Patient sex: M
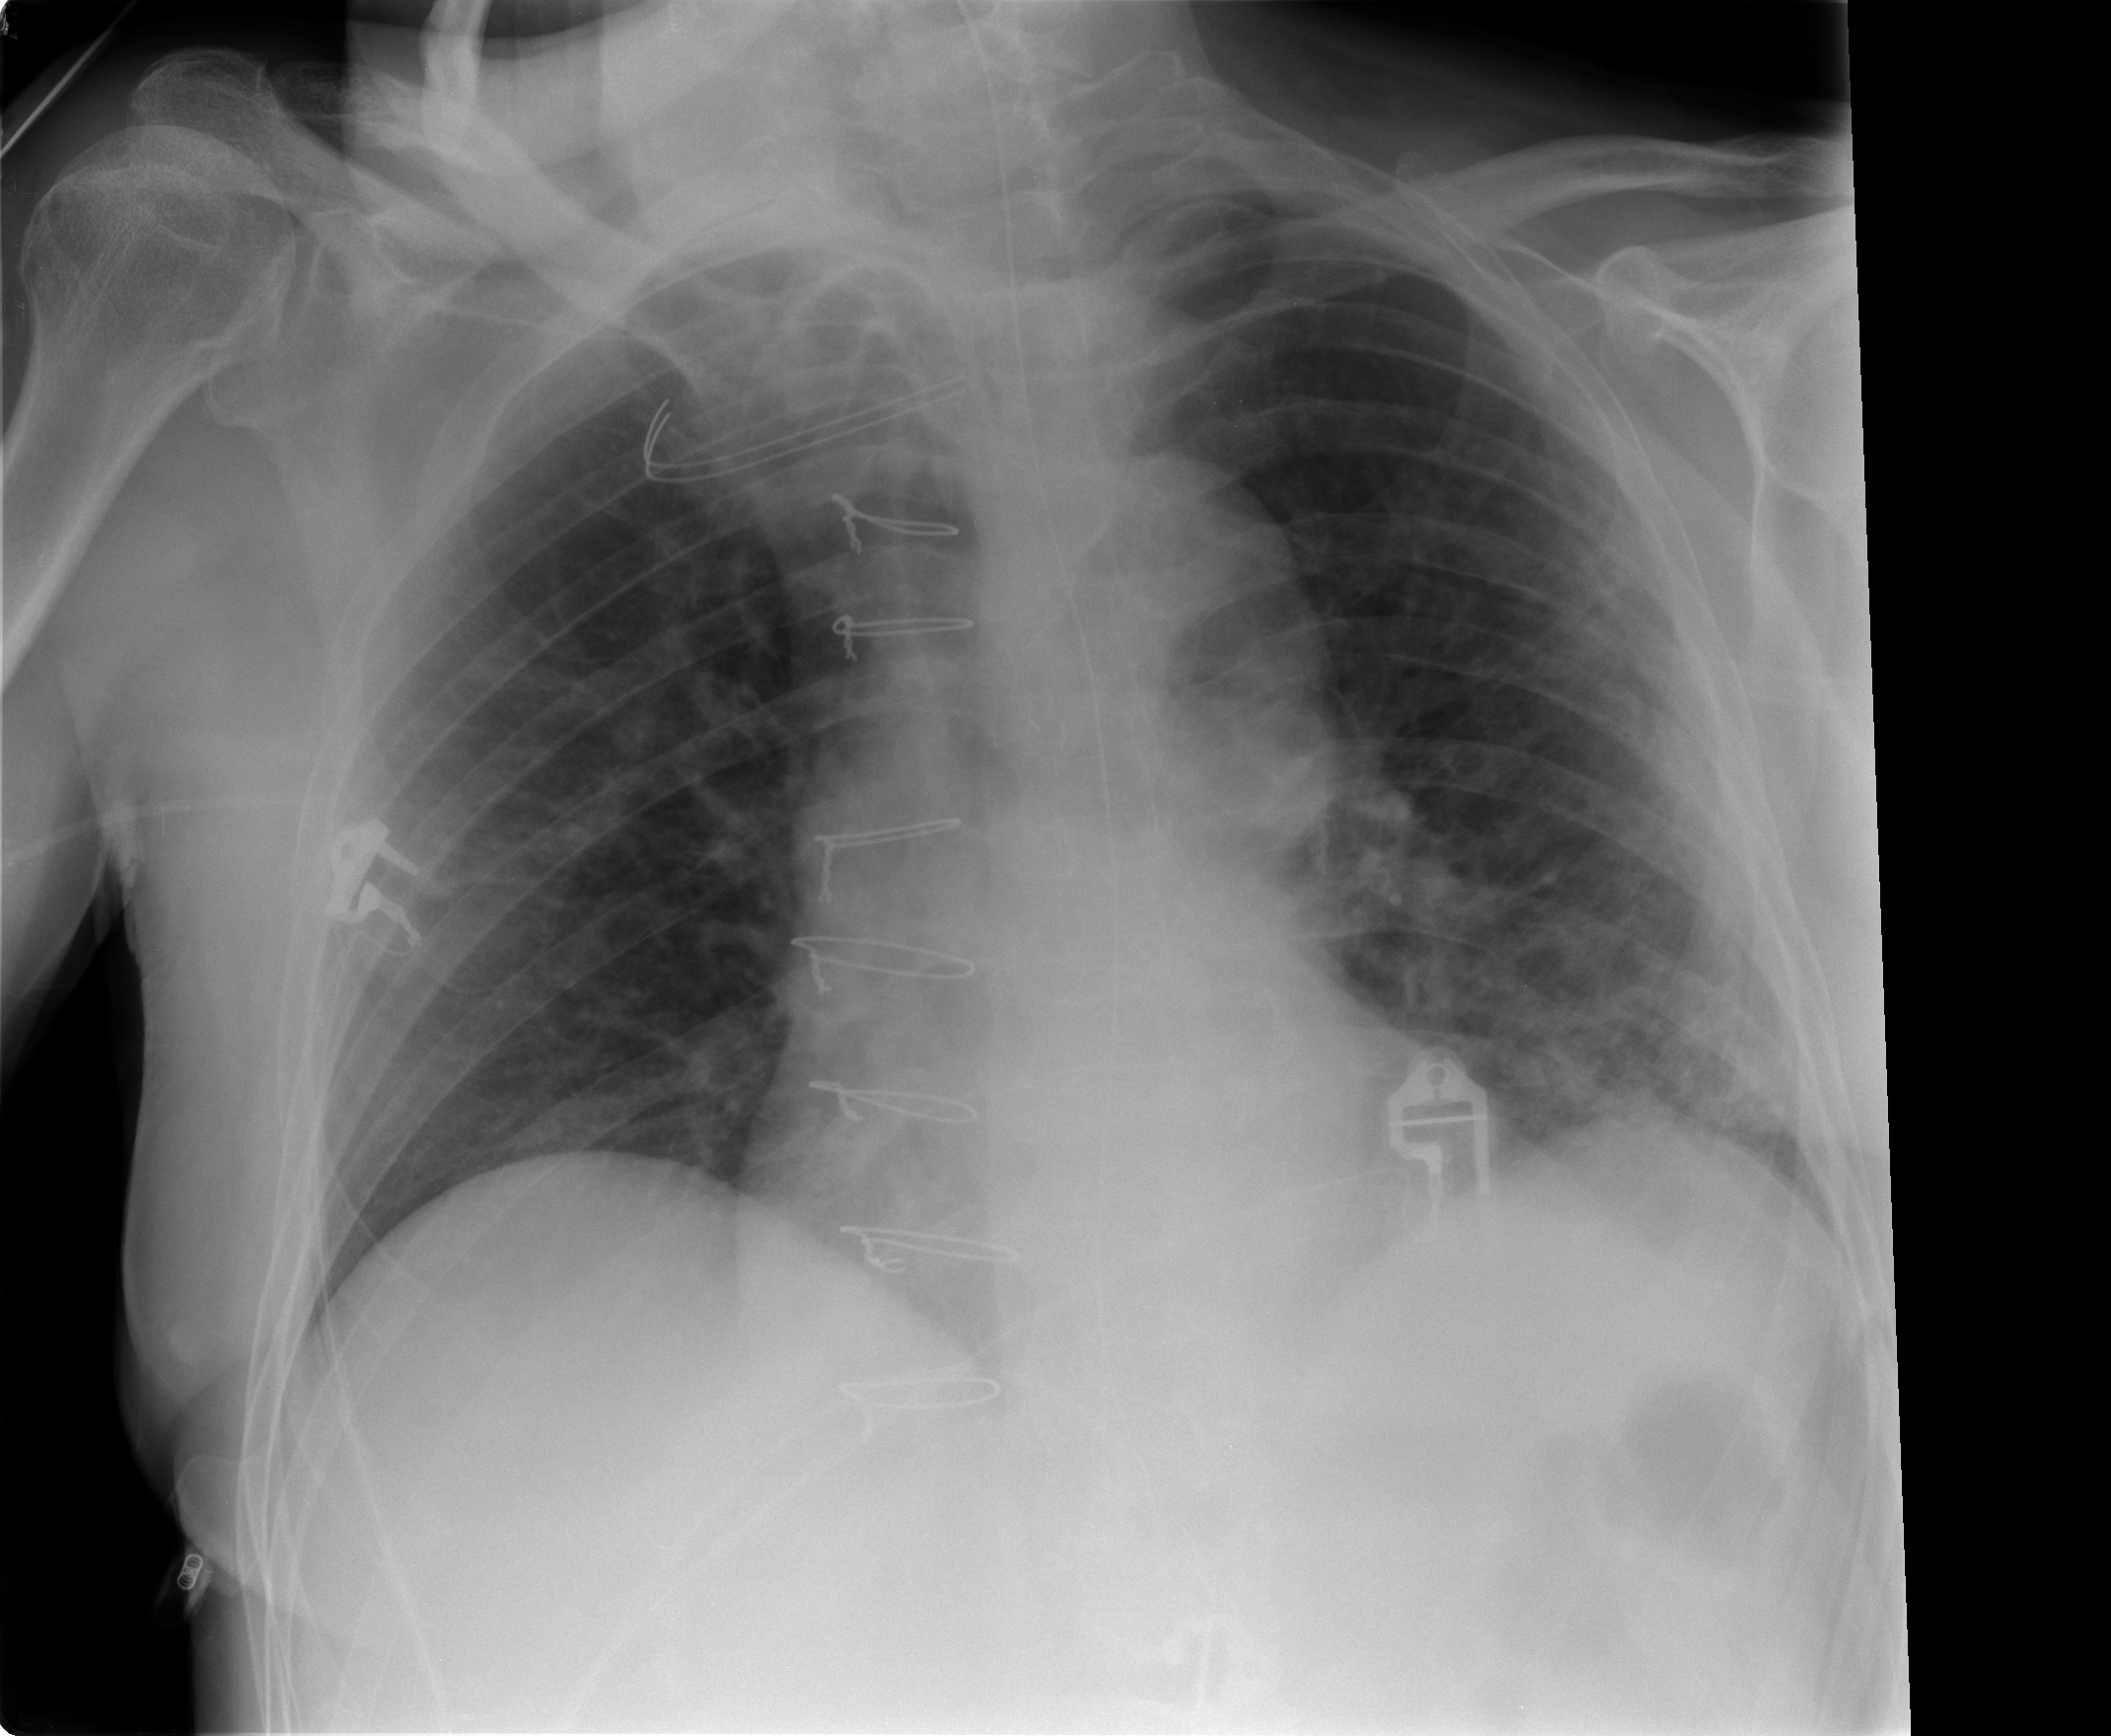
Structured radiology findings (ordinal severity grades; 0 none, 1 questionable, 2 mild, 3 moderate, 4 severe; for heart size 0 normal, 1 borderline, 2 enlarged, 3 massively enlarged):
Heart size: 0
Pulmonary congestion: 1
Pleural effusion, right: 0
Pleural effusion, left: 0
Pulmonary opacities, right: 0
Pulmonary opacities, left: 2
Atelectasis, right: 0
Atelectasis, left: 2